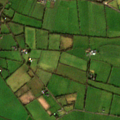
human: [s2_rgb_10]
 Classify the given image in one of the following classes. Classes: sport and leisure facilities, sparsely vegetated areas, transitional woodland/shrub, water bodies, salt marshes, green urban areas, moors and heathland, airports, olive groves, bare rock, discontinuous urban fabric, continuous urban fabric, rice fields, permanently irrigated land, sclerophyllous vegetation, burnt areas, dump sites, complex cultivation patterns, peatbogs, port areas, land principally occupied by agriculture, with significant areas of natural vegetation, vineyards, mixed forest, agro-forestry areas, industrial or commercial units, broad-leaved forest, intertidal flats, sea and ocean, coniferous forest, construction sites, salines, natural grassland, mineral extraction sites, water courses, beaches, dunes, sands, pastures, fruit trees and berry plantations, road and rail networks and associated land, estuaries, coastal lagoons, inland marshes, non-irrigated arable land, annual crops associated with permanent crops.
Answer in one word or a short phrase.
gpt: pastures